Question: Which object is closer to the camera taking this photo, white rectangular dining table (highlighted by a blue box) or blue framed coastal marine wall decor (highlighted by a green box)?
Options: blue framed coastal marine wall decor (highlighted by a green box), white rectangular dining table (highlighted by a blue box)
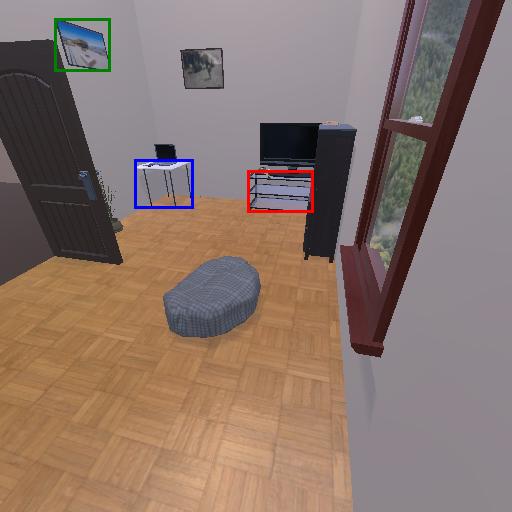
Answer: blue framed coastal marine wall decor (highlighted by a green box)